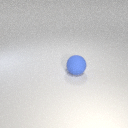
large blue rubber sphere